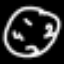
Label: clock